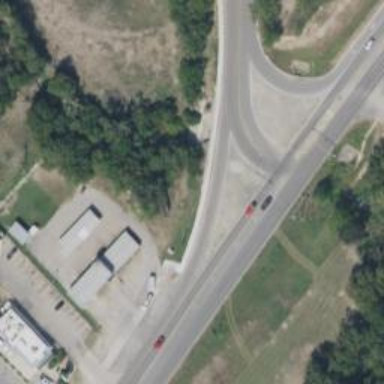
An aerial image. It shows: Tertiary link road with asphalt surface.